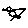
Label: bird